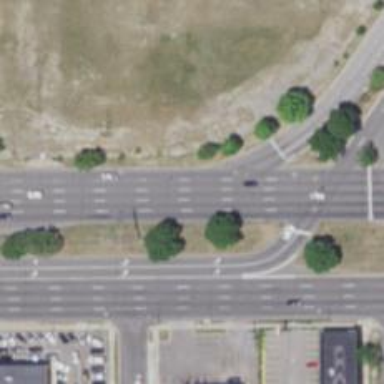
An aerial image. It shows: Trunk highway.